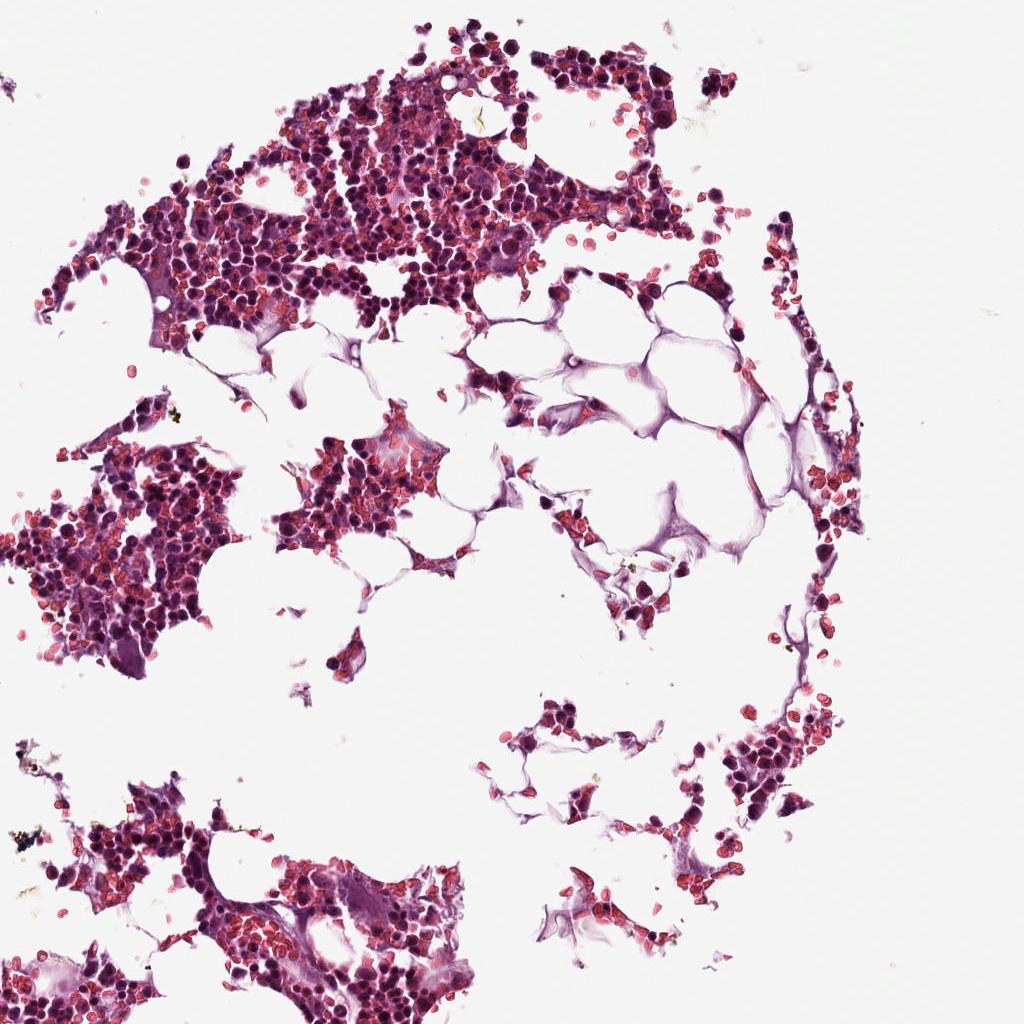
Label: Non-Tumor